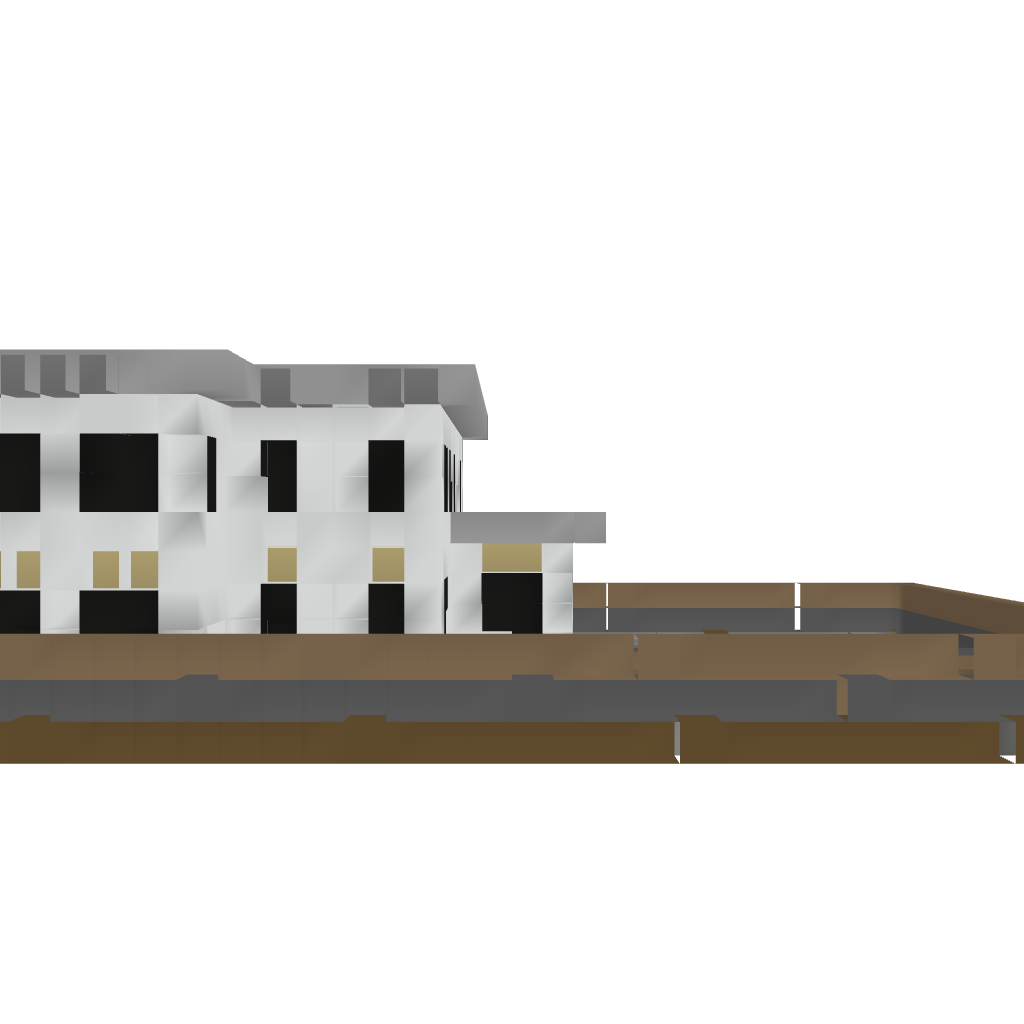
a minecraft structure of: Vip House